Question: I'm trying to get JDBC authentication to work with my little side project, by the looks of it, it should work, but it does not. All the configurations follow bellow.
If I switch to inMemory auth which has the same username/password it works perfectly.
This is what I get if I log the output:

AuthenticationManagerBuilder configuration:
'''
@Autowired
public void configAuthentication(AuthenticationManagerBuilder auth) throws Exception {
auth.jdbcAuthentication().dataSource(dataSource)
.usersByUsernameQuery("select user_name as username, password, enabled from gag.users as u where u.user_name=?")
.authoritiesByUsernameQuery("select user_name as username, role from gag.user_roles as u where u.user_name=?");
}
'''
HttpSecurity configuration:
'''
@Override
protected void configure(HttpSecurity http) throws Exception {
// @formatter:off
http.authorizeRequests()
.antMatchers("/").permitAll()
.antMatchers("/post/**").hasRole("USER")
.and()
.formLogin()
.loginPage("/login")
.and()
.exceptionHandling().accessDeniedPage("/denied")
.and()
.csrf().disable();
// @formatter:on
}
'''
DB Tables:
'''
CREATE TABLE gag.USERS(
id SERIAL PRIMARY KEY,
user_name varchar(30) UNIQUE,
password varchar(30),
enabled BOOLEAN NOT NULL DEFAULT TRUE
);
CREATE TABLE gag.USER_ROLES(
id SERIAL PRIMARY KEY,
user_name varchar(30) REFERENCES gag.USERS(user_name) NOT NULL,
role varchar(30) NOT NULL,
UNIQUE(user_name, role)
);
INSERT INTO gag.USERS(user_name, password, enabled) VALUES('admin', 'admin', TRUE);
INSERT INTO gag.USER_ROLES(user_name, role) VALUES('admin', 'USER');
'''
Any ideas why I am getting 403 for a user who does have the correct role?
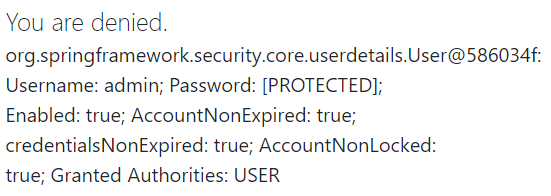
Answer: Since the version of 4, Spring Security framework adds automatically the prefix 'ROLE_'. See the relevant documtnation about migrating from Spring Security 3.x to 4.x:
- <URL>So you have to change the insertion to:'''
INSERT INTO gag.USER_ROLES(user_name, role) VALUES('admin', 'ROLE_USER');
'''
- <URL>If you want to omit the 'ROLE_' prefix, you might find interesting the article linked above.